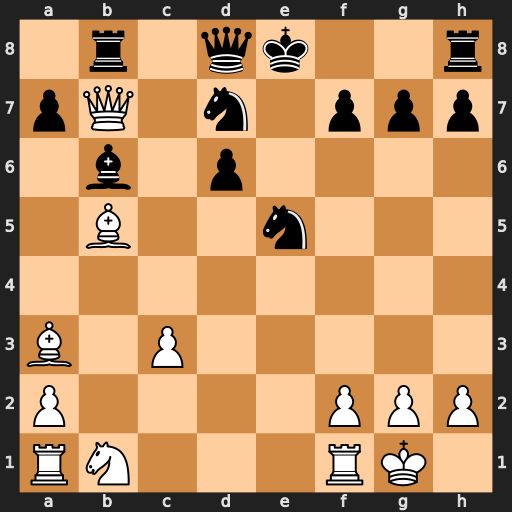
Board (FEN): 1r1qk2r/pQ1n1ppp/1b1p4/1B2n3/8/B1P5/P4PPP/RN3RK1
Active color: w
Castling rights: k
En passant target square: -
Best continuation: Bxd7+ Nxd7 Re1+ Ne5 Qc6+ Qd7 Qxd6 Qxd6 Bxd6